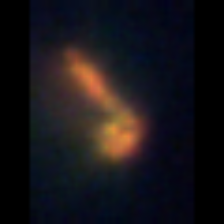
Taxon: Pennate
Group: Diatoms